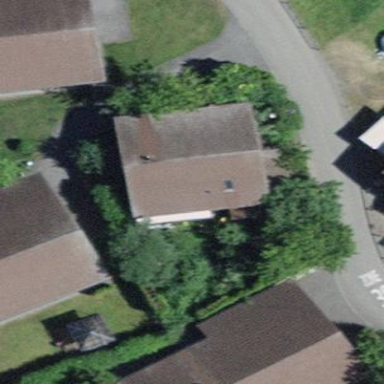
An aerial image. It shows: Residential building.